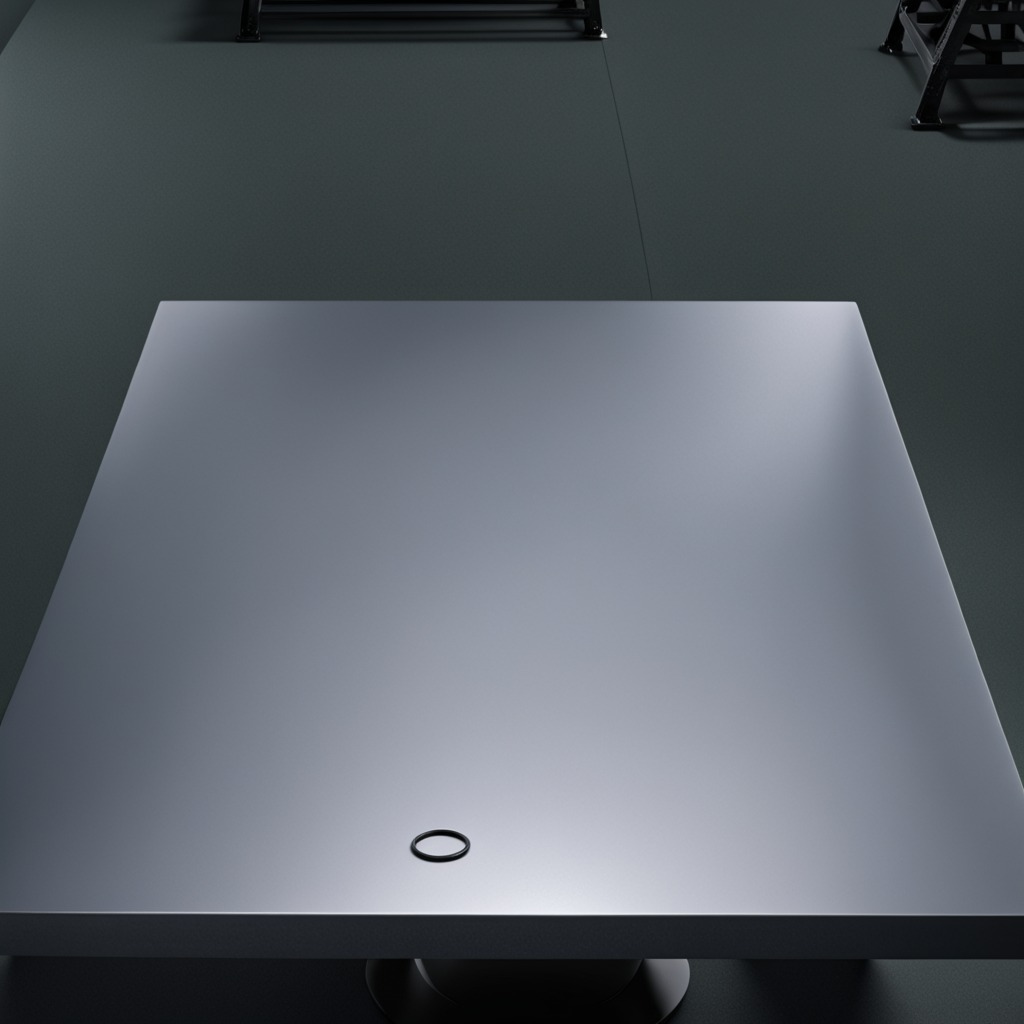
A rubber O-ring is lying on the tabletop in the evening.